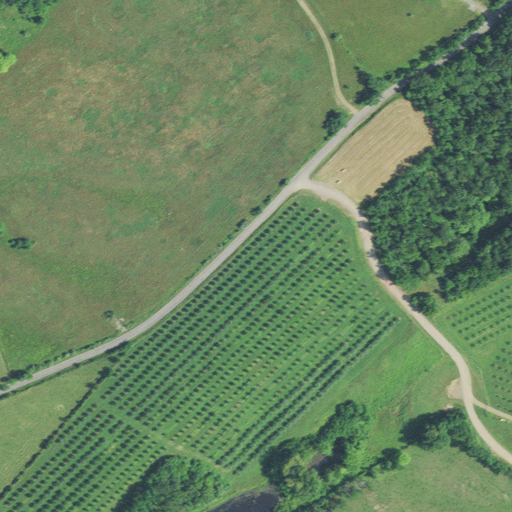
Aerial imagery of mountain in West Virginia named Cherry Hill containing pasture, deciduous forest, open development, and low intensity development